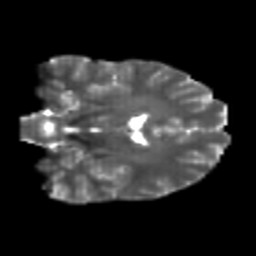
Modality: T2w
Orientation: coronal
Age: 20
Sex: male
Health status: healthy
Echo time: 0.074 s